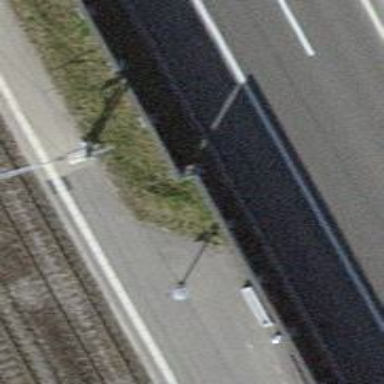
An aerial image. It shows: Noise barrier wall.